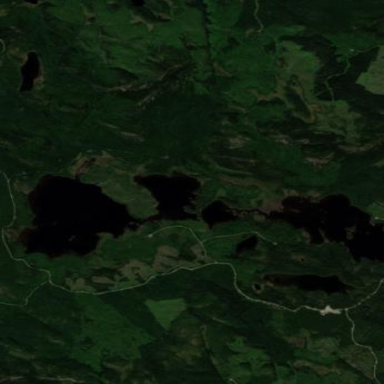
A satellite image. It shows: Serene lake surrounded by nature.